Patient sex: F
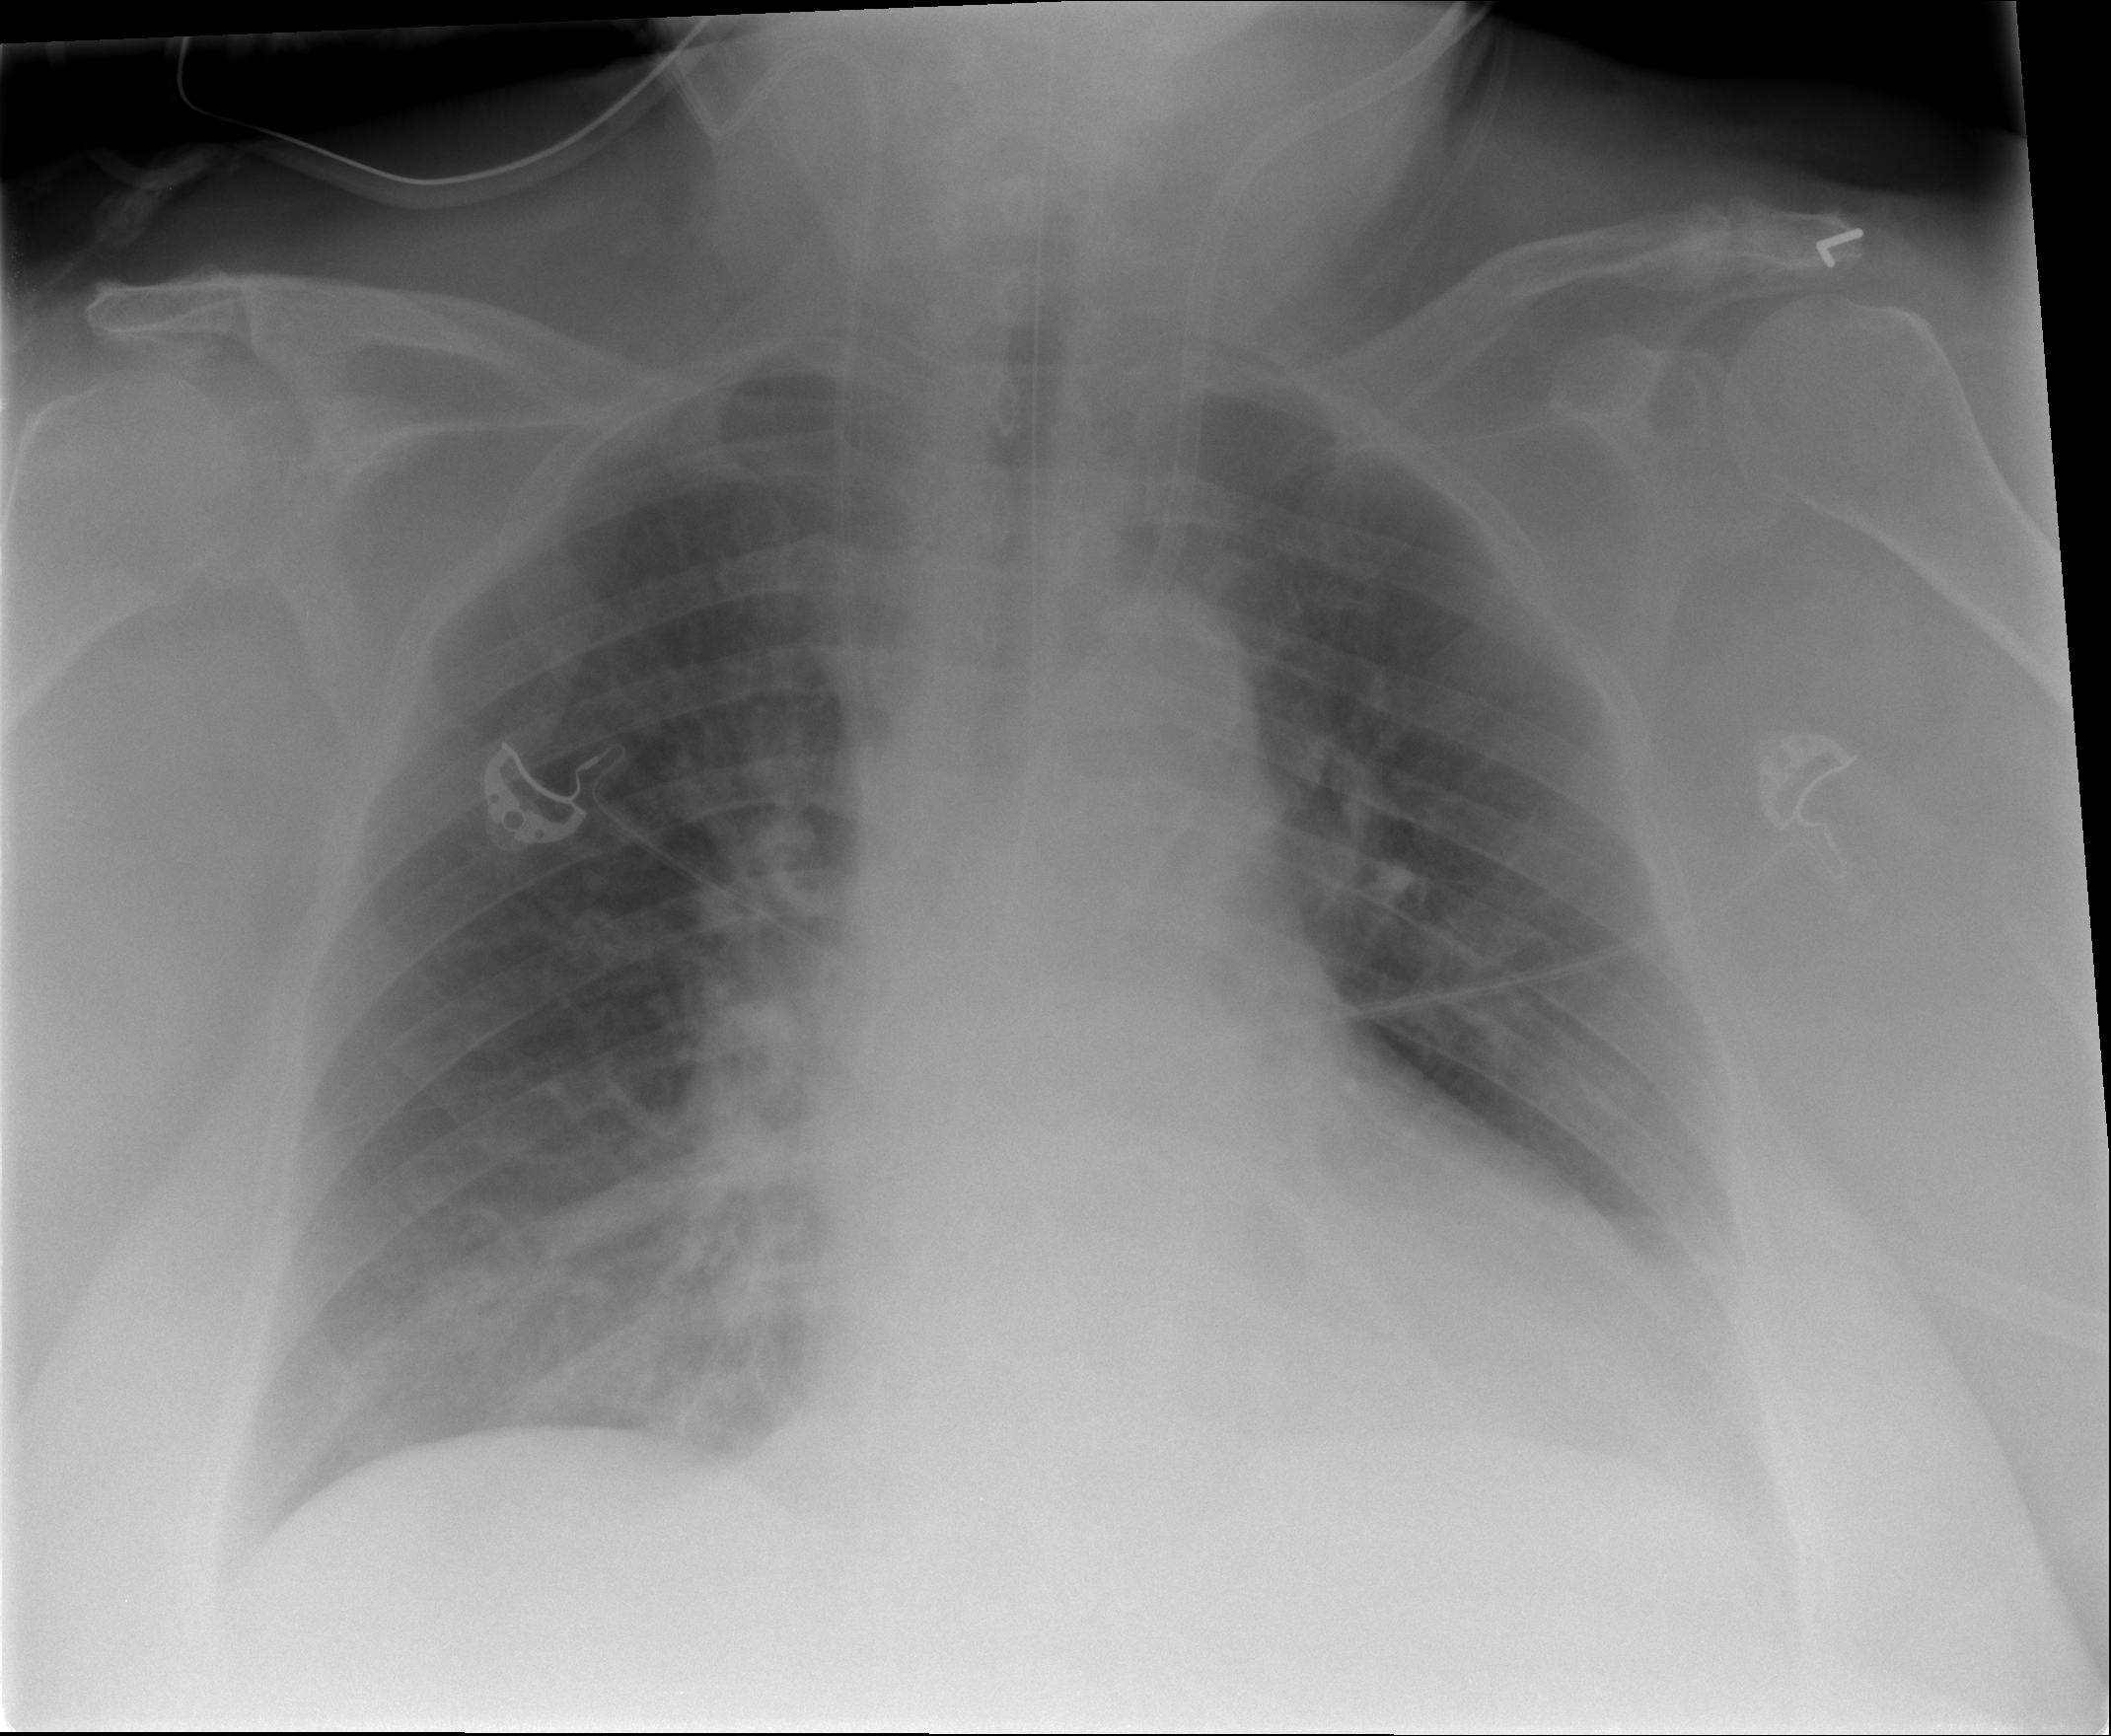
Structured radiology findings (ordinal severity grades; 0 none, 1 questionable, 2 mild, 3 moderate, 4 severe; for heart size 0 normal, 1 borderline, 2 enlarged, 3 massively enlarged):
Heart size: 2
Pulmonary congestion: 0
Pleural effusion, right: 0
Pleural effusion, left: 1
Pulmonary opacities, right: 1
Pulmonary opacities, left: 0
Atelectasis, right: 2
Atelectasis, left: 2